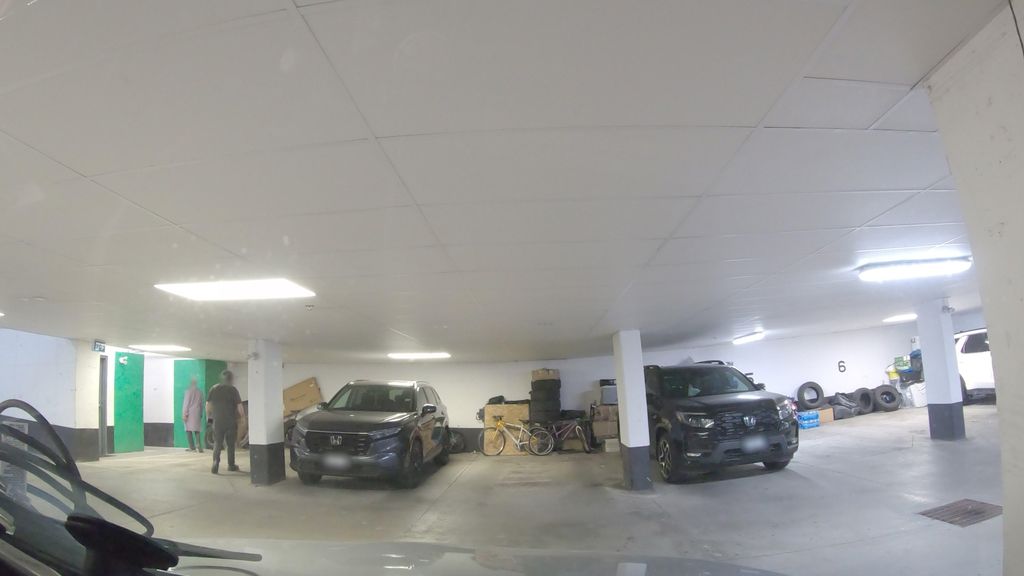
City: toronto